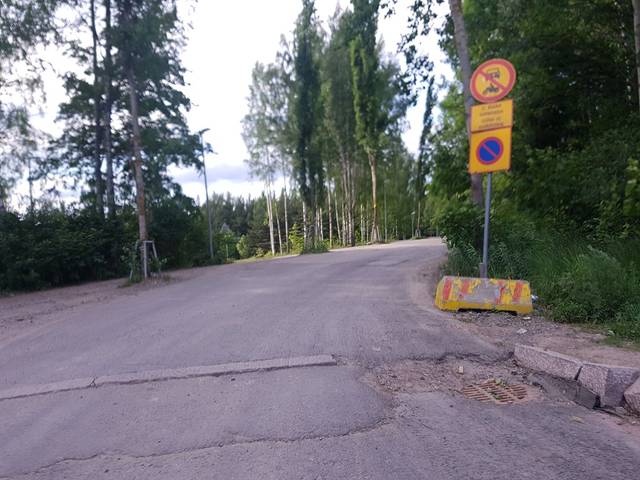
Region: Finland
Coordinates: 60.234, 24.948